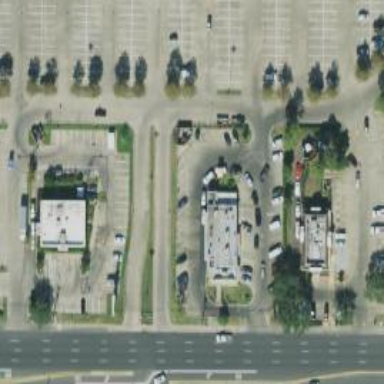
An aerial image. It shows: Parking space.